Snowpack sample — Loveland Pass, Silver Plume, Colorado, USA (12/14/25, 10:50 AM MST)
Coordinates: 39.664, -105.882
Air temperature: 36 °F
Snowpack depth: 67 cm
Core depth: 30 cm
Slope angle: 6°, slope face: 326°
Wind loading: low
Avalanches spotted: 0
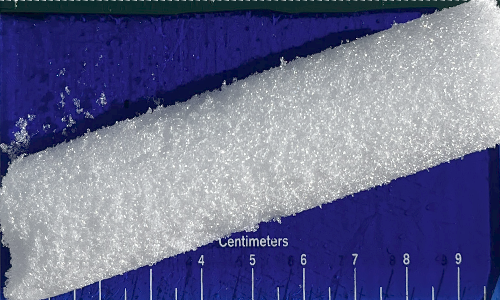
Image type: core
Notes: No avalanches spotted, very late start to the season with minimal snowpack